Question: I want to make radiobutton with mysql
MY CODE

But it isn't make sense (SERVER ERROR:500)
Beacause of html form tag!
So I want to ask you!
"How can I make radiobutton with mysql value?"
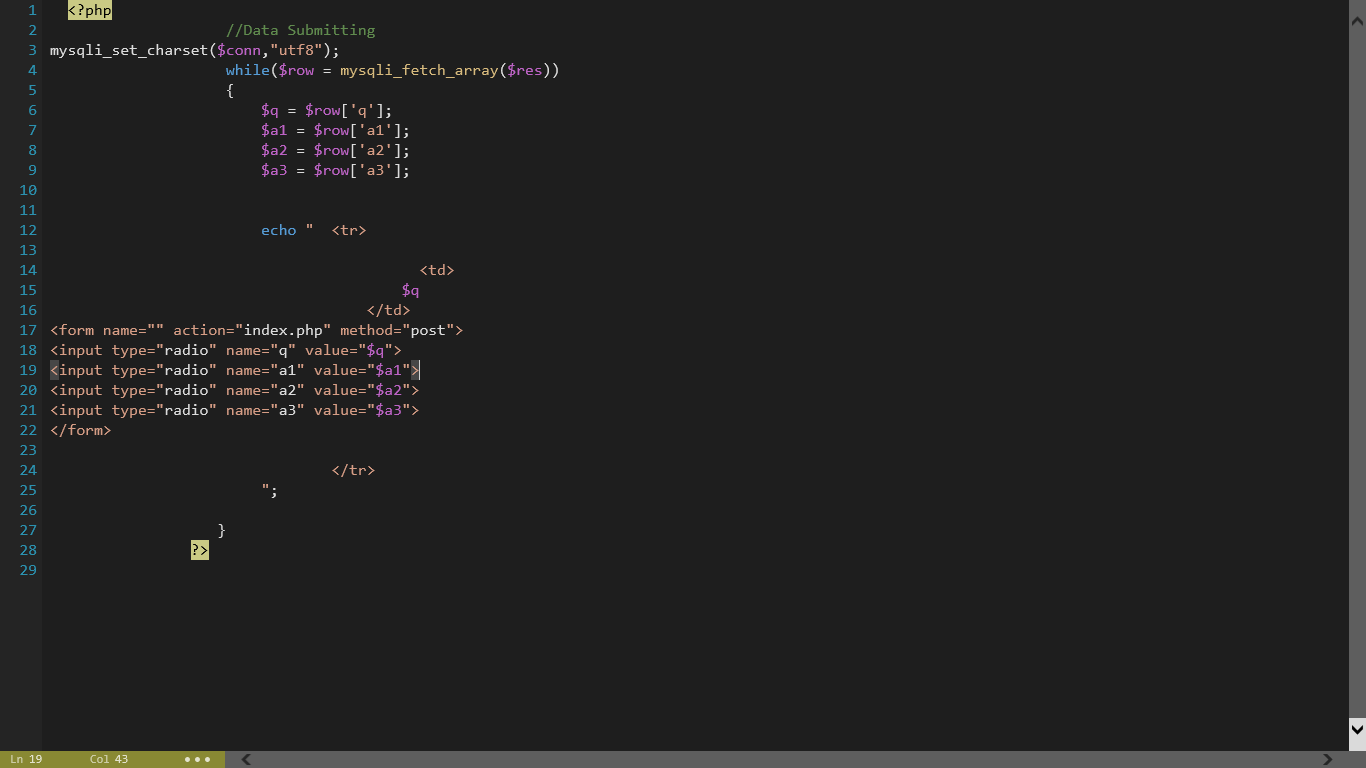
Answer: I don't know what you are trying to achieve but I think I know what you mean. You want to create a radio button giving it a value from your database.
You don't create a form for each radio button. Instead, create the radio buttons within a single form tag.
Something like this:
'''
echo "<form name='' action='index.php' method='post'>";
while($row=mysqli_fetch_array($res)){
echo "<input type='radio' name='" .$q . "' value='".$q ."'>" .$q . "<br />";
echo "<input type='radio' name='" .$a1 . "' value='".$a1 ."'>" .$a1 . "<br />";
echo "<input type='radio' name='" .$a2 . "' value='".$a2 ."'>" .$a2 . "<br />";
echo "<input type='radio' name='" .$a3 . "' value='".$a3 ."'>" .$a3 . "<br />";
}
echo "</form>";
'''